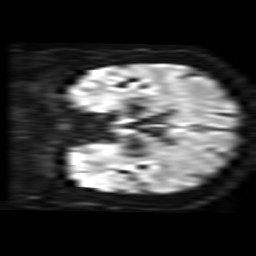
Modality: TRACE
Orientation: coronal
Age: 65
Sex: female
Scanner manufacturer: philips
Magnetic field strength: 3 T
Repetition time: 4.726 s
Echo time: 0.07409 s